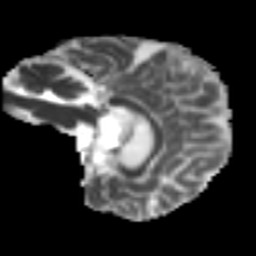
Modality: MD
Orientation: sagittal
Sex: female
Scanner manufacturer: ge
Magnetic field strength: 3 T
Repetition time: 7 s
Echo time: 0.08 s